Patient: sex F, age 72
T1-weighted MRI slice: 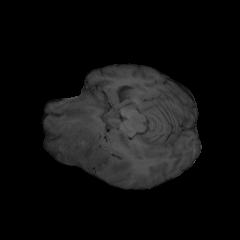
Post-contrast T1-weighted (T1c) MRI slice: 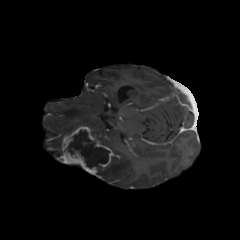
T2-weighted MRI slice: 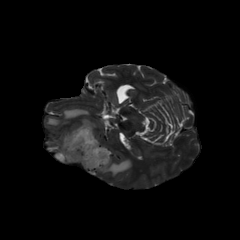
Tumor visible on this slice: yes
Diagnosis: Glioblastoma, IDH-wildtype
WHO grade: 4